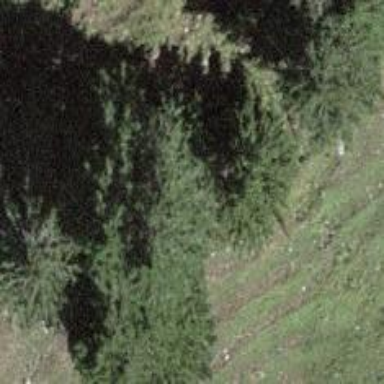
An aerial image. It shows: Single tag "natural: tree."